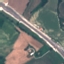
Land use / land cover class: Highway